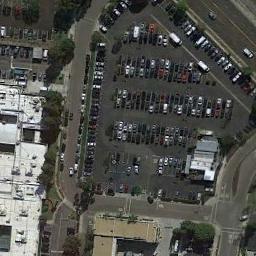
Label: parking_lot